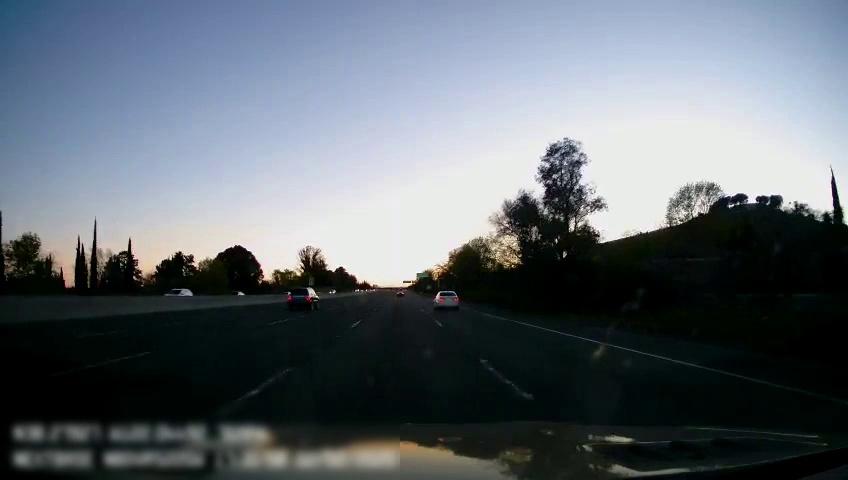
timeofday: Day
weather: Sunny
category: Drivable Space
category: Vehicles | Car
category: Vehicles | SUV
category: Vehicles | SUV
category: Vehicles | Car
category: Lanes | Current Lane
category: Lanes | Current Lane
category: Lanes | Alternate Lane
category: Lanes | Alternate Lane
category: Lanes | Alternate Lane
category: Traffic | Signs